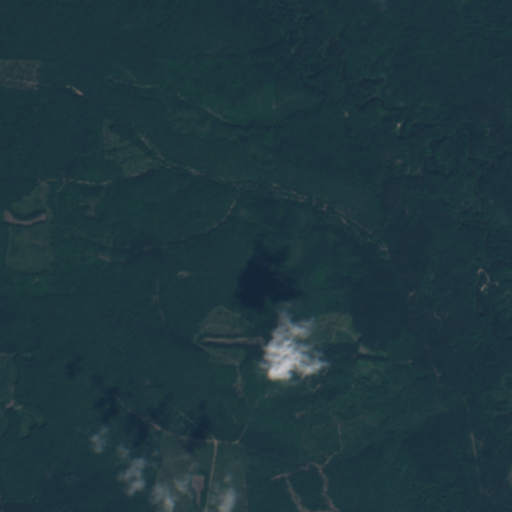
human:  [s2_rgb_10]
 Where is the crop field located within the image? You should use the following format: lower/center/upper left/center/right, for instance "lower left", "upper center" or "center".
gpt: There is no crop field in the image.